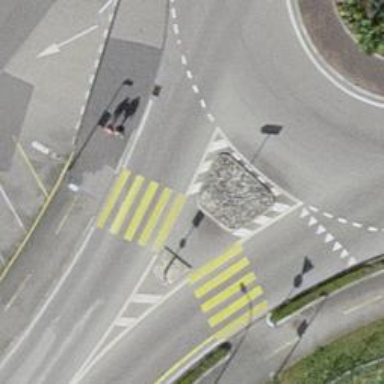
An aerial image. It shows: Zebra crossing on the road.